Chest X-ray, PA view. Patient: 38 years old, sex M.
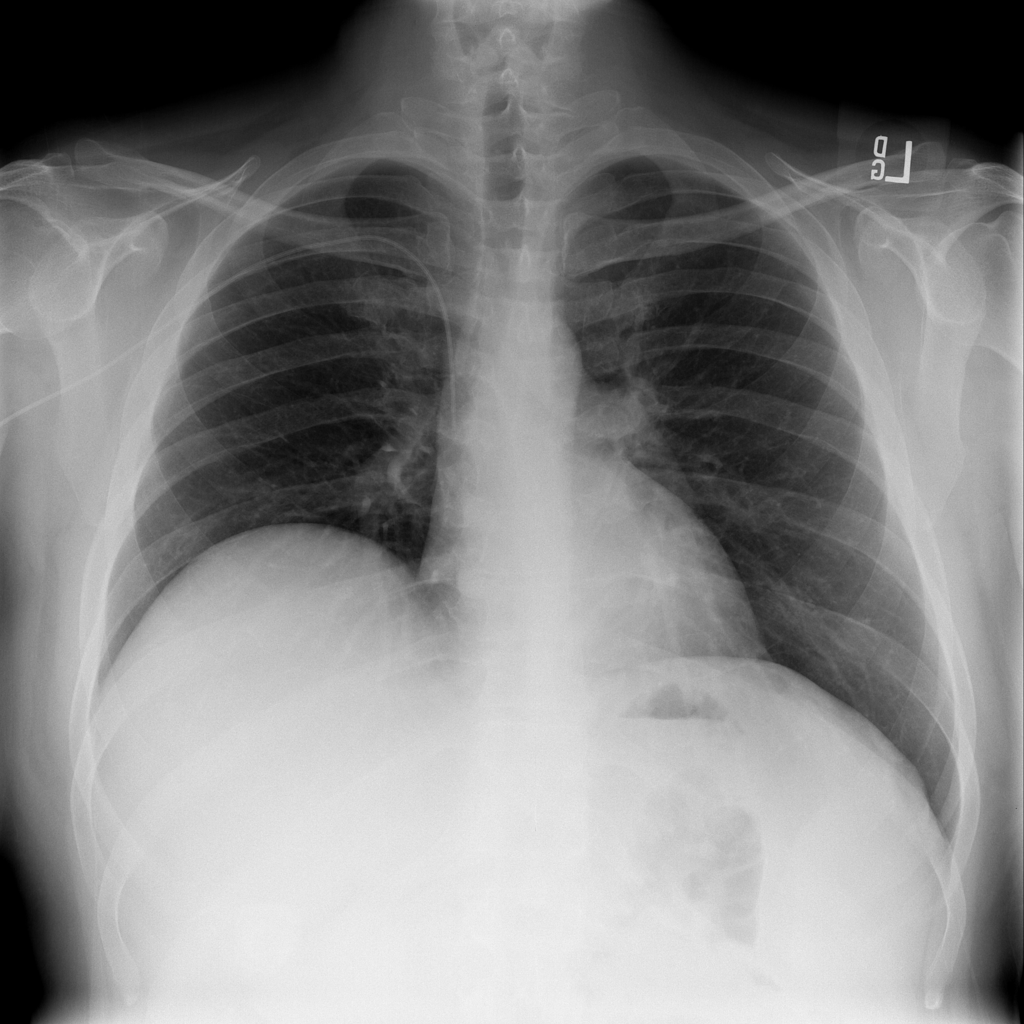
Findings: No Finding